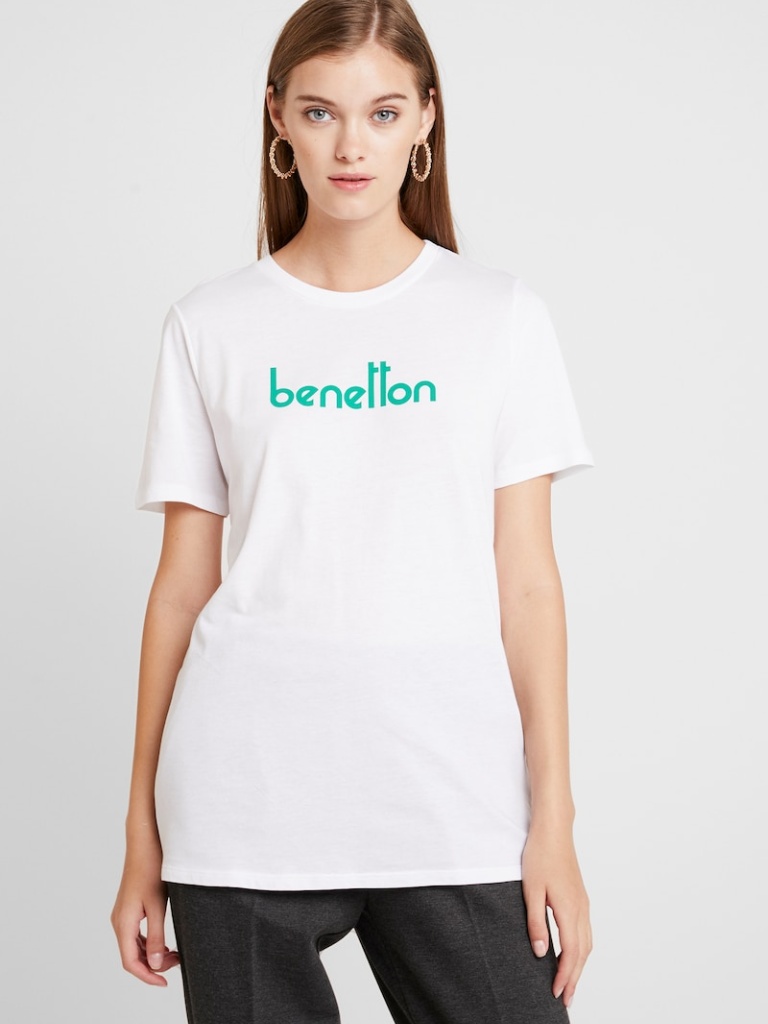
cotton relaxed short sleeve hip length Untucked crew t-shirt